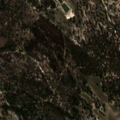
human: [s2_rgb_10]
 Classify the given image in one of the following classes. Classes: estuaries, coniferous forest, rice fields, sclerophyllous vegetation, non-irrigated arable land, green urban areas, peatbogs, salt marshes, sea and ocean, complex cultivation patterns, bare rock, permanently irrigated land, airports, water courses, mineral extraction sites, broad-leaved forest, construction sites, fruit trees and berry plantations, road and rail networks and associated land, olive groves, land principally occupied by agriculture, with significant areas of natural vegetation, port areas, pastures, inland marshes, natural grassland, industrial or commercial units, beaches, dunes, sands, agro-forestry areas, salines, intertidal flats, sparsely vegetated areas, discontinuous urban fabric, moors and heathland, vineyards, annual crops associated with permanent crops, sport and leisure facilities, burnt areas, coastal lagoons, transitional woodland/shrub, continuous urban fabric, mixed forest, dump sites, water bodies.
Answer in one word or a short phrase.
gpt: non-irrigated arable land, agro-forestry areas, coniferous forest, mixed forest